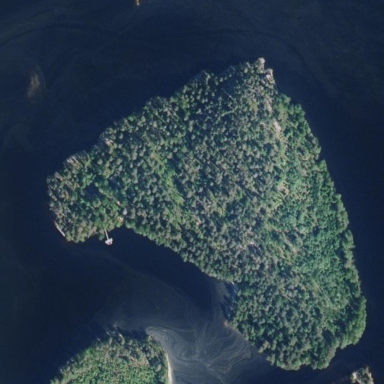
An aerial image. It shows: Island covered with woodland.